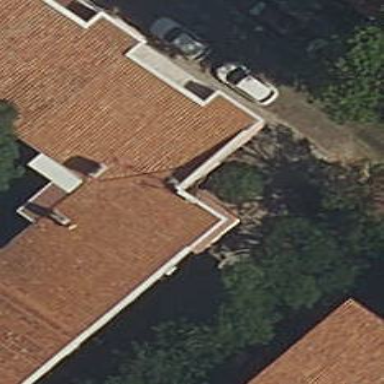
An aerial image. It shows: Apartments building with gabled roof oriented along the building.